Interaction volume radius: 10 \u00c5
Interaction volume height: 15 \u00c5
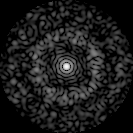
Disorder parameter: 0.8113